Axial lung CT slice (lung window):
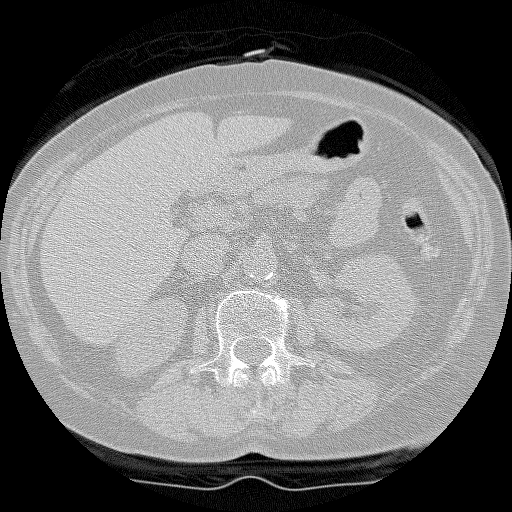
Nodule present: no